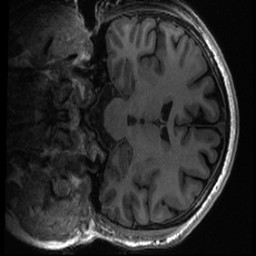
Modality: T1w
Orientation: coronal
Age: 45
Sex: male